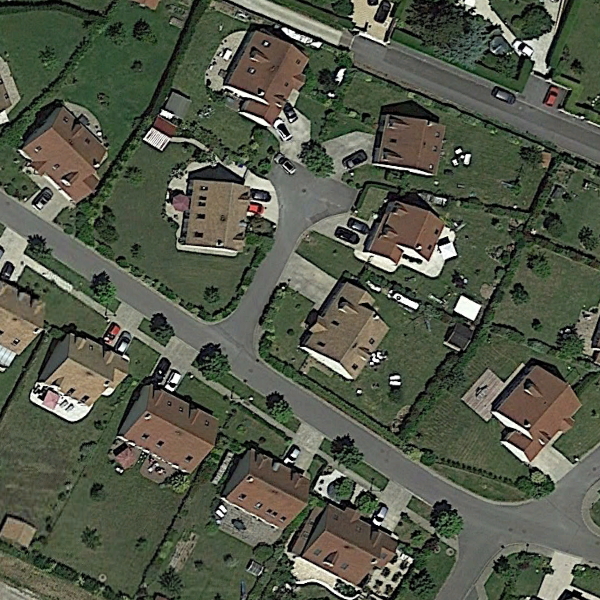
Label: MediumResidential